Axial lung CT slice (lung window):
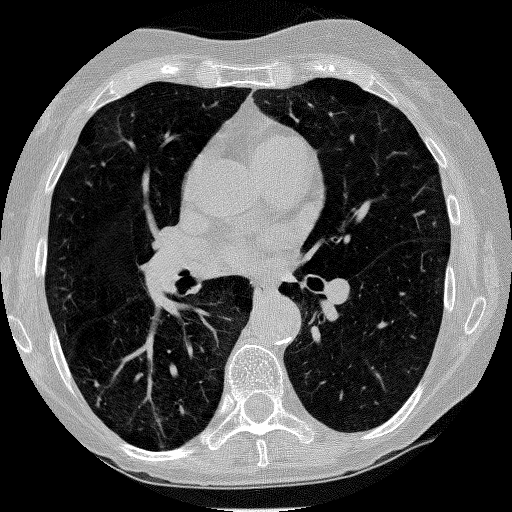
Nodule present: no